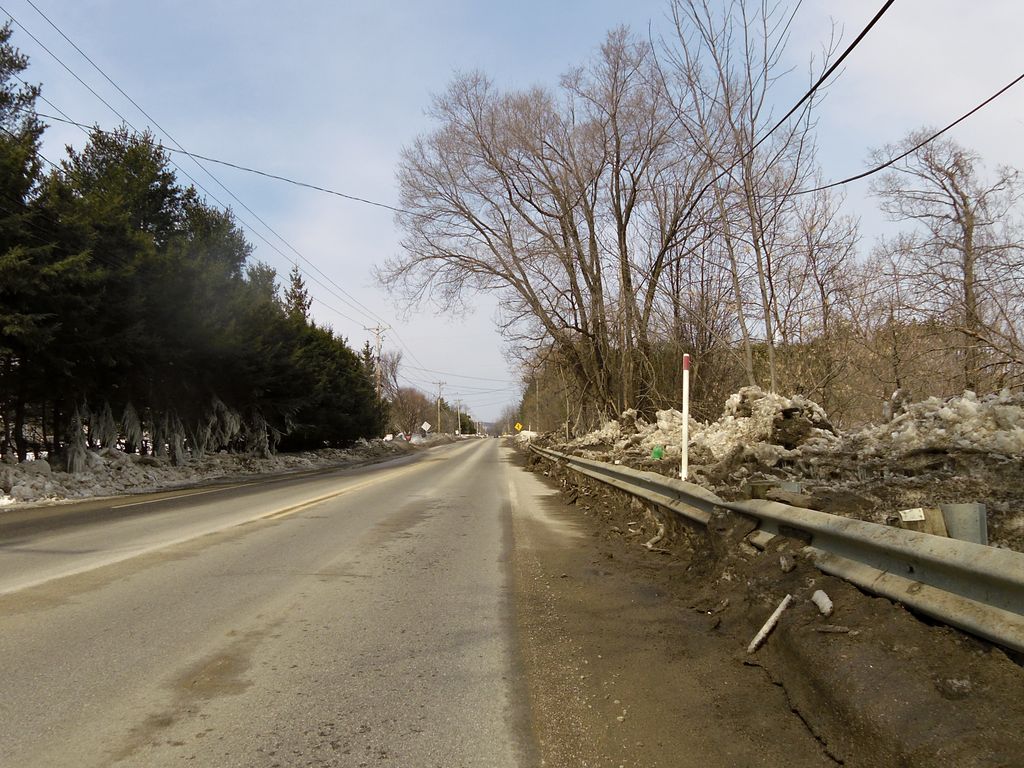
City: ottawa-gatineau